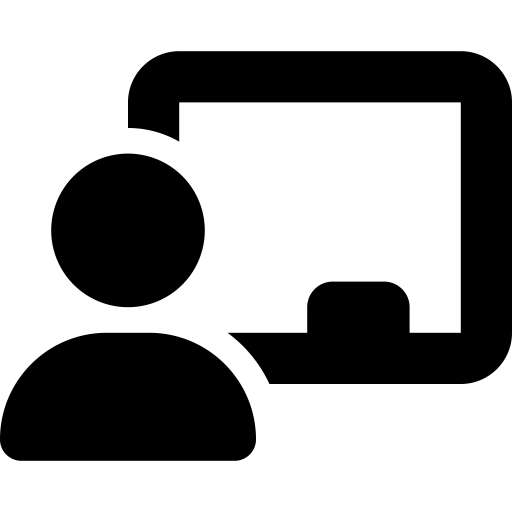
Tags: icon, FontAwesome, fa-icon, solid, chalkboard, user